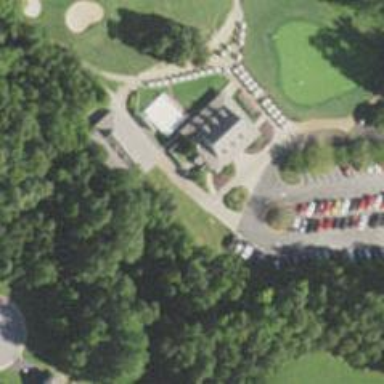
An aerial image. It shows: Service road used as golf cart path.